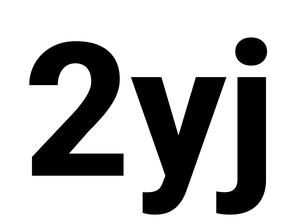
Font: Roboto_ExtraBold